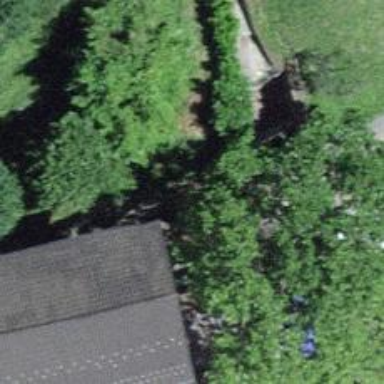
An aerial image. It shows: Wayside chapel.